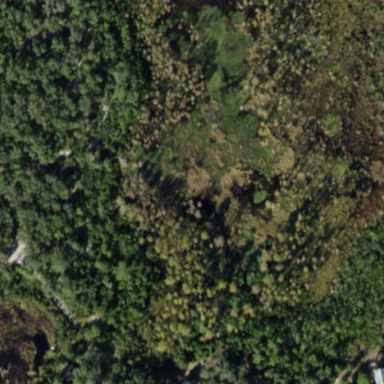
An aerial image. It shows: Marshy wetland area.